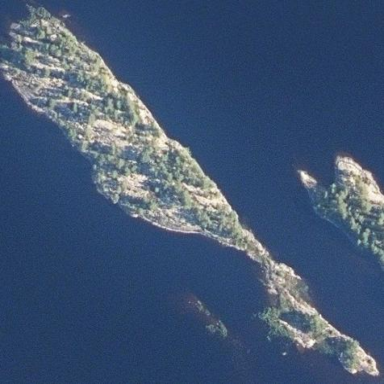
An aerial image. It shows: Islet.